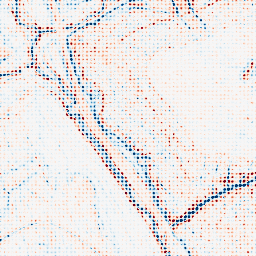
Category: edge_preserving
Decomposition family: bilateral
Decomposition parameters: d: 9
sigma_color: 150
sigma_space: 50
Upsampling method: sinc_hamming
Upsampling parameters: scale: 8
kernel_size: 4
Upsampling scale: 8